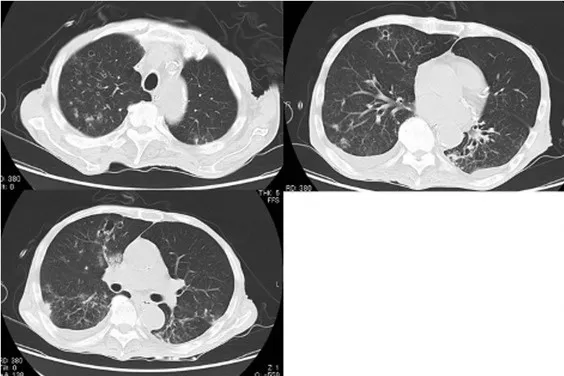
Chest CT after antifungal therapy. Chest CT images obtained on the 29th day of admission showed that multiple small cavitary lesions, nodules and ground-glass opacity had improved after antifungal therapy.
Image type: radiology (ct)